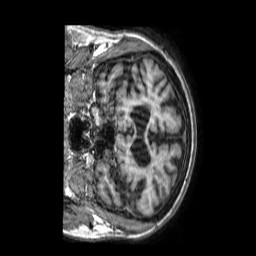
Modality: T1w
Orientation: coronal
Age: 61
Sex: male
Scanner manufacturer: philips
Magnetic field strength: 1.5 T
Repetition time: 0.007119 s
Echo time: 0.003214 s